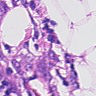
Metastatic tissue present: yes